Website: home-depot
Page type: delivery-shipping
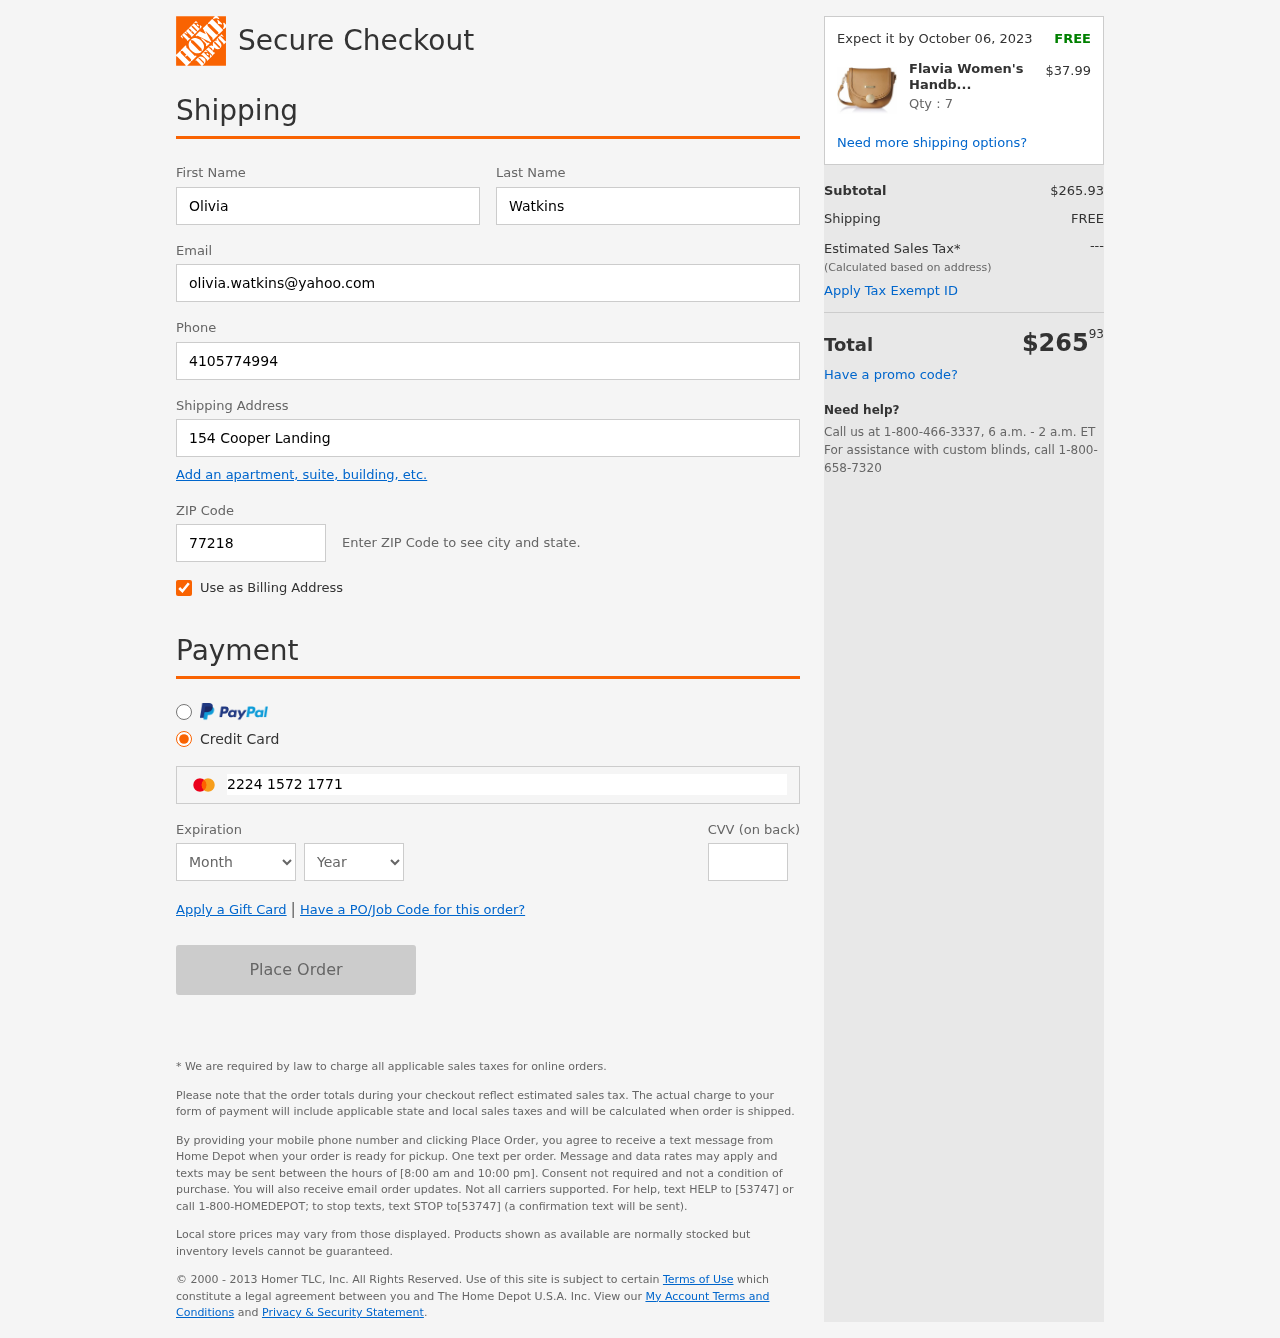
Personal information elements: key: PII_CARD_CVV
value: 751
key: PII_CARD_EXPIRY_MONTH
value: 01
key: PII_CARD_EXPIRY_YEAR
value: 27
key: PII_CARD_NUMBER
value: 2224 1572 1771 9883
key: PII_EMAIL
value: olivia.watkins@yahoo.com
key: PII_FIRSTNAME
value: Olivia
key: PII_LASTNAME
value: Watkins
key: PII_PHONE
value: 4105774994
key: PII_POSTCODE
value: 77218
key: PII_STREET
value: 154 Cooper Landing
Product elements: key: PRODUCT1_NAME
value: Flavia Women's Handbag (Khaki)
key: PRODUCT1_PRICE
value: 37.99
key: PRODUCT1_QUANTITY
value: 7
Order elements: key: ORDER_DELIVERY_DATE
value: Expect it by October 06, 2023
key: ORDER_SUBTOTAL
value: $265.93
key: ORDER_SHIPPING_COST
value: FREE
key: ORDER_TOTAL
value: $26593